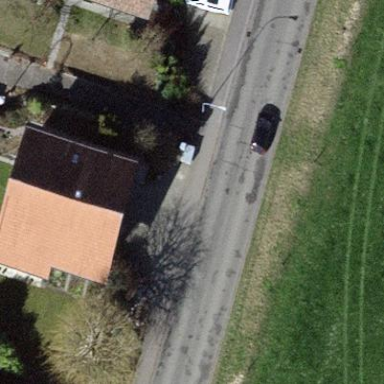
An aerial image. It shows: Detached building with gabled roof.